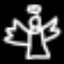
Label: angel